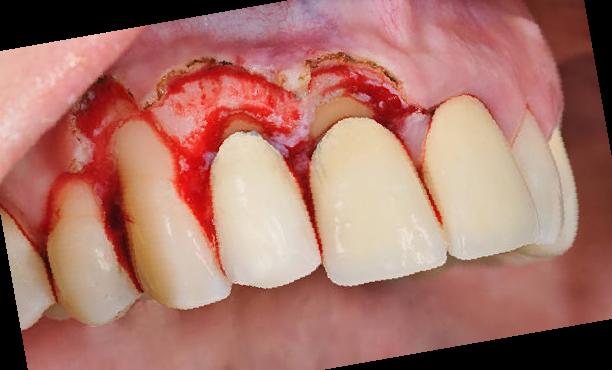
Condition: Gingivitis